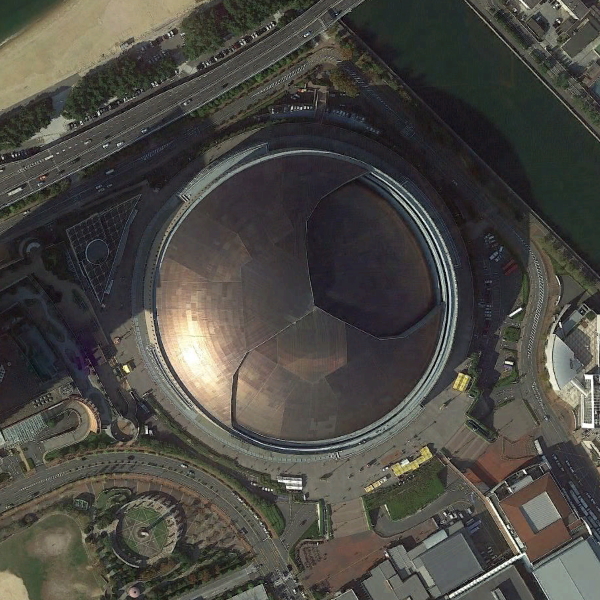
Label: Center